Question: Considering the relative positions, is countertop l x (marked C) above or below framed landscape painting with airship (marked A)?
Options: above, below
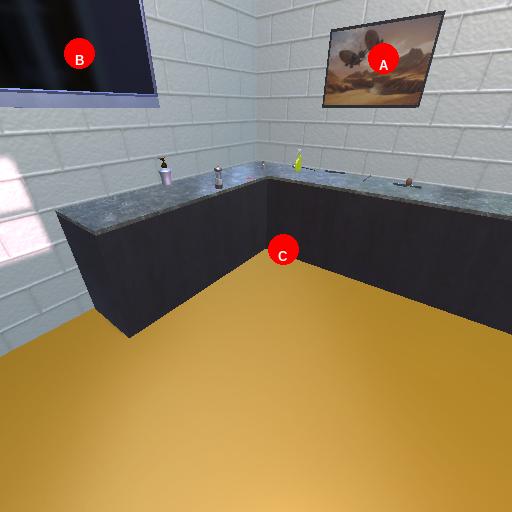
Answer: above